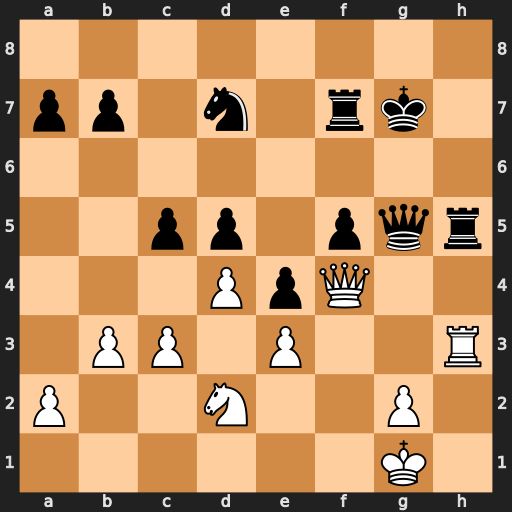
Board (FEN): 8/pp1n1rk1/8/2pp1pqr/3PpQ2/1PP1P2R/P2N2P1/6K1
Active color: w
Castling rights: -
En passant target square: -
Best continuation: Rg3 Qxg3 Qxg3+